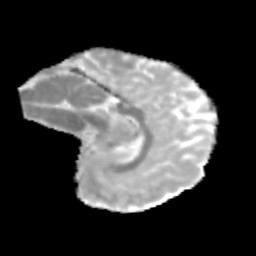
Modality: MD
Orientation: sagittal
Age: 11
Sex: male
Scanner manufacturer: siemens
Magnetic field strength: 3 T
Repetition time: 3.8 s
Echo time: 0.07 s